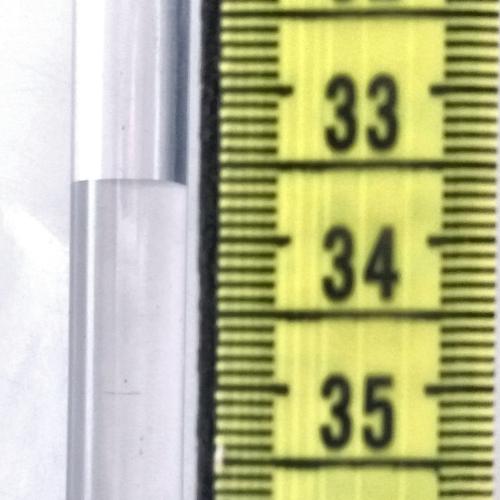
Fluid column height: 33.6 cm